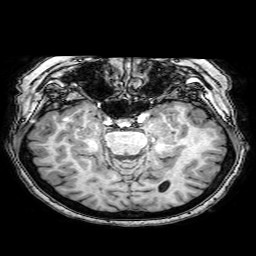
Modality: T1w
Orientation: coronal
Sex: female
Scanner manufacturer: philips
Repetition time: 0.008205 s
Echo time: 0.00376 s